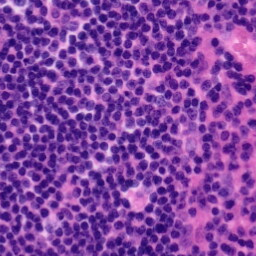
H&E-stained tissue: Tonsil